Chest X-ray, AP view. Patient: 65 years old, sex F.
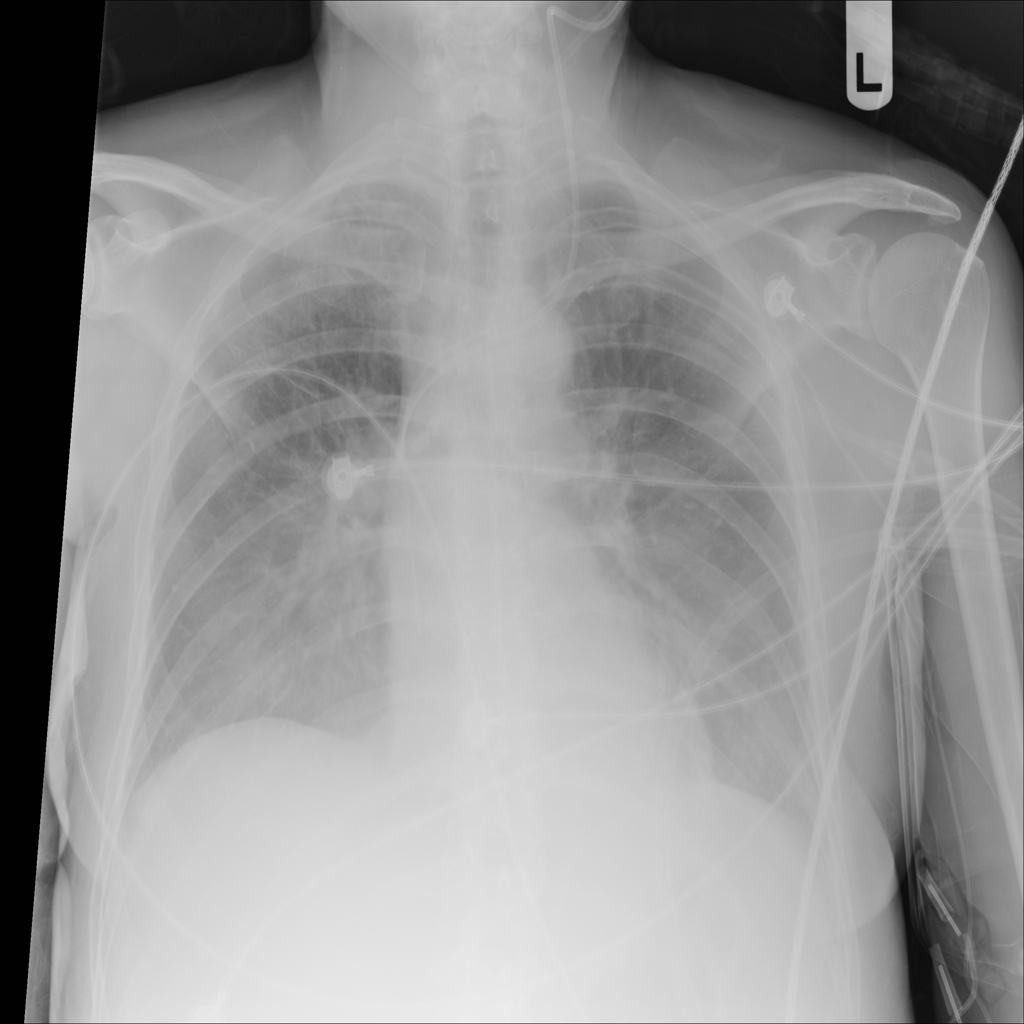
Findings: Infiltration